Interaction volume radius: 10 \u00c5
Interaction volume height: 40 \u00c5
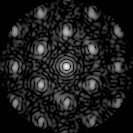
Disorder parameter: 0.3382